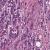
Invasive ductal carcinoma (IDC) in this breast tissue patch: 1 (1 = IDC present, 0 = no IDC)